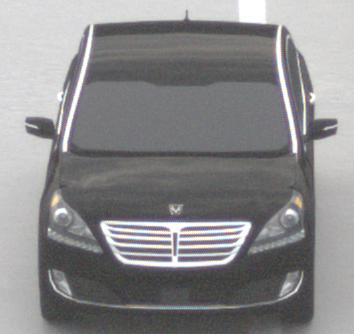
Make: Hyundai
Model: Equus
Detailed model: Gen. 2 VI
Model produced from: 2009
Model produced until: 2016
Doors: 4
Color: black
Road condition: dry road
Daytime: midday
Contrast: low contrast